Field crop: maize
Growth stage: 2
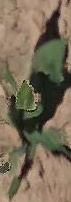
Species: maize